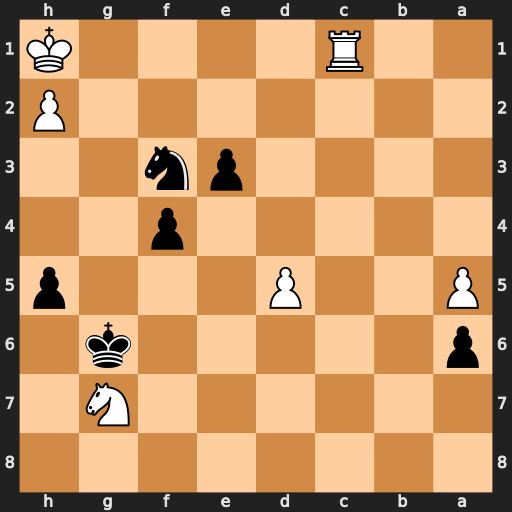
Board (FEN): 8/6N1/p5k1/P2P3p/5p2/4pn2/7P/2R4K
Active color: b
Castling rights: -
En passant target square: -
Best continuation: Kxg7 d6 Kf6 Rc8 Ke6